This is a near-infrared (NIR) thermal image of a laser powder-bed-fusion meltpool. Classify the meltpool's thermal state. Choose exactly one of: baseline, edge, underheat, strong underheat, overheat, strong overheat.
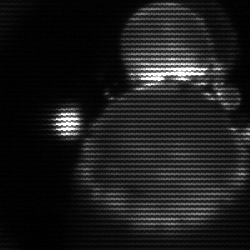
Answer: edge